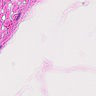
Metastatic tissue present: no